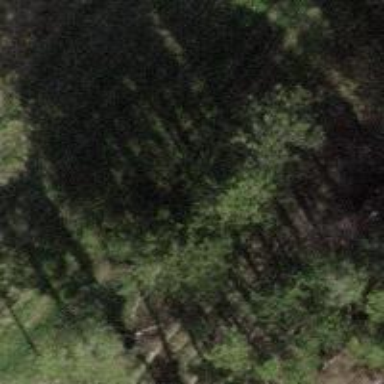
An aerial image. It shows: Row of evergreen needle-leaved trees.